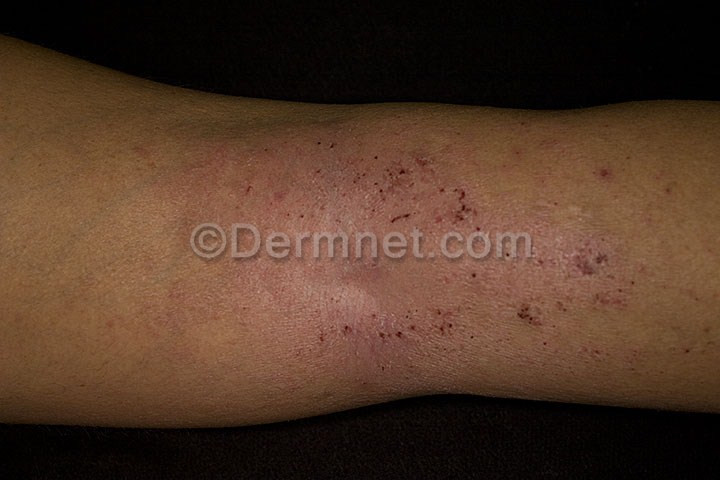
Disease: Scabies Lyme Disease and other Infestations and Bites